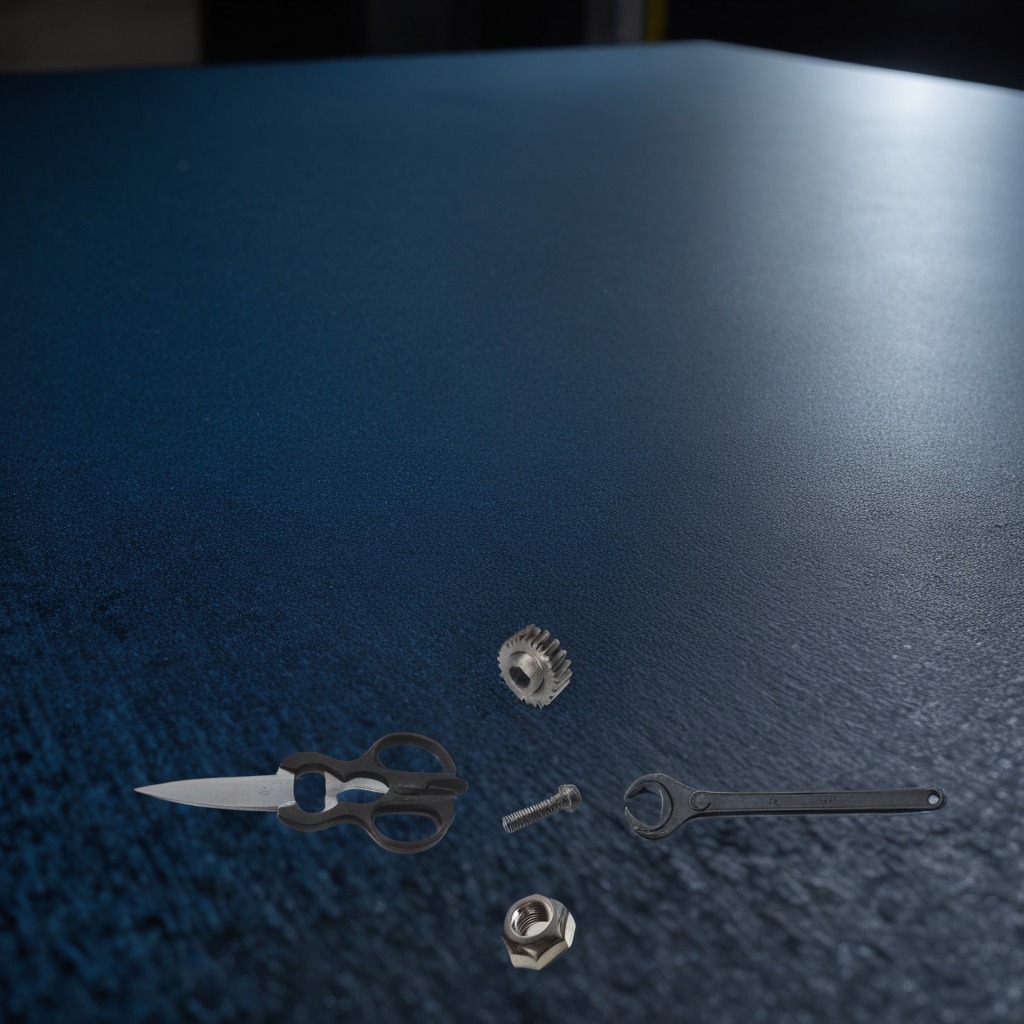
A steel gear with teeth, a coiled metal spring, a metal nut, a pair of scissors, and a wrench are lying on the granite tabletop.